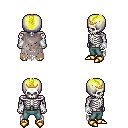
a pixel art fantasy rpg character, male body template, skeleton, gray tattered cape, teal pants, gold short mohawk hairstyle, gold tiara, white cloth bracers, gold boots, four views (front, back, left, right), 2x2 character sprite sheet, small pixel art, hard edges, no anti-aliasing